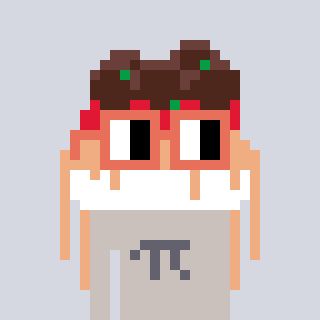
a pixel art character with square orange glasses, a spaghetti-shaped head and a foggrey-colored body on a cool background